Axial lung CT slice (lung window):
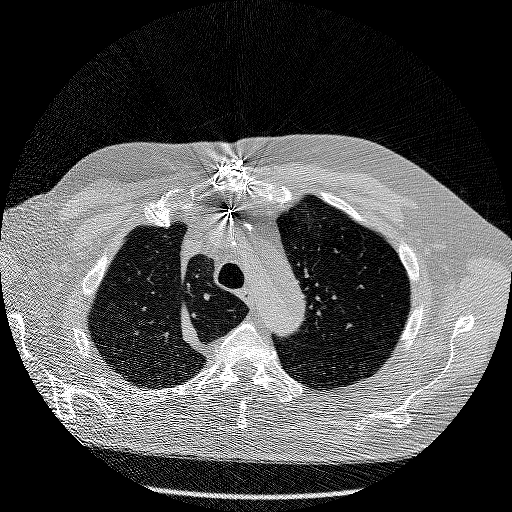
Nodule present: no